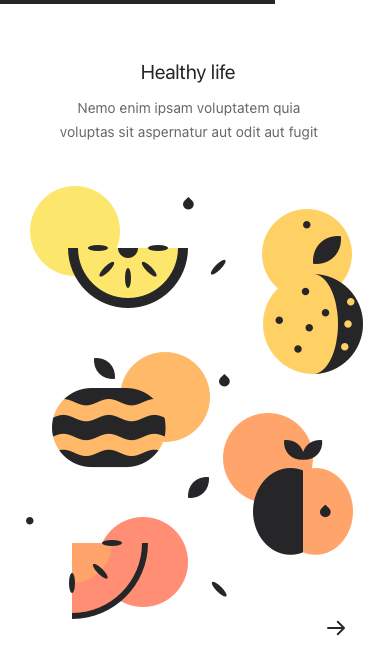
Text in this UI design:
Nemo enim ipsam voluptatem quia voluptas sit aspernatur aut odit aut fugit
Healthy life